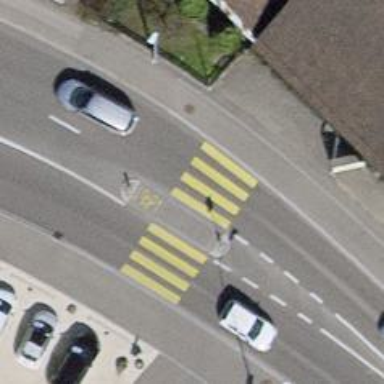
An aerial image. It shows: Marked crossing on asphalt footway with traffic calming table. The footway and cycleway both have asphalt surface.